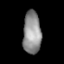
Tissue: lung
Cell type: Endothelial cells
Senescence score: 0.6577
Nuclear area (px): 752
Mean DAPI intensity: 143.551